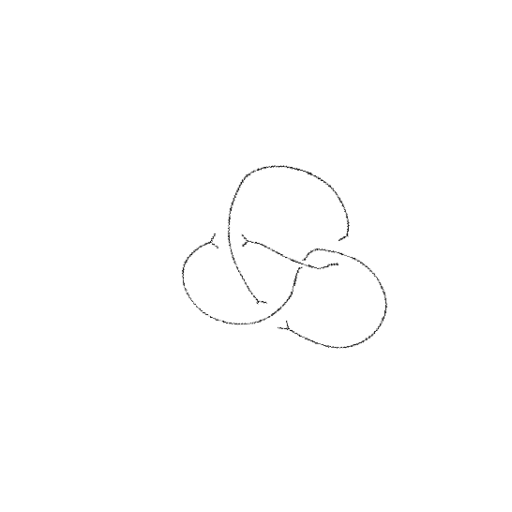
Crossing number: 4